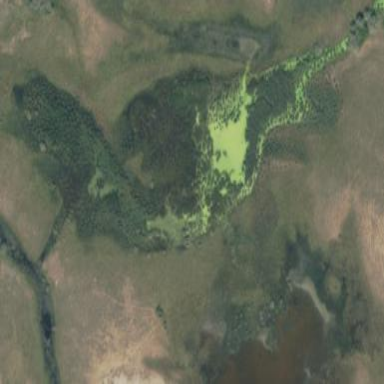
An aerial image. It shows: Marsh wetland.